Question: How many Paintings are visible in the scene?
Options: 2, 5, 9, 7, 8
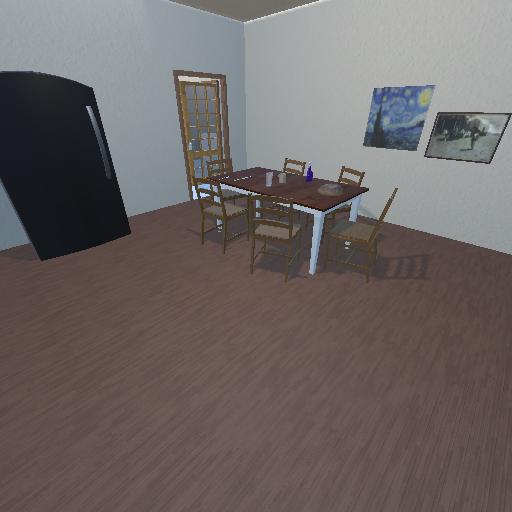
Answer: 2